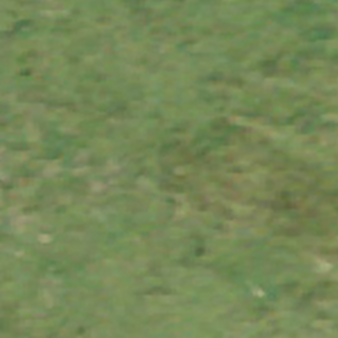
Label: other